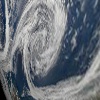
Label: cloud